Aerial crown-view tile of a tropical tree (Barro Colorado Island, Panama), acquired 20250217:
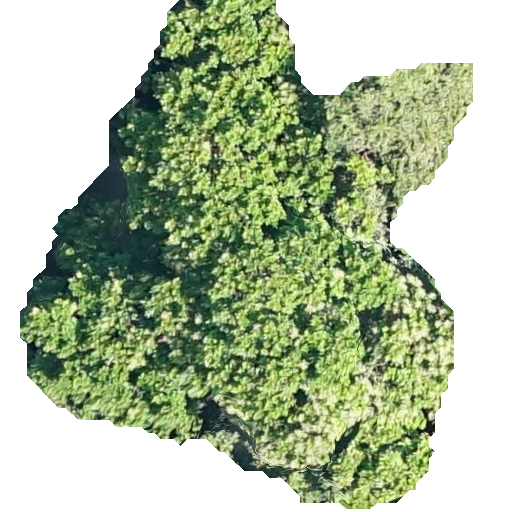
Species: Anacardium excelsum
GBIF accepted scientific name: Anacardium excelsum
Crown area: 229.233 m²